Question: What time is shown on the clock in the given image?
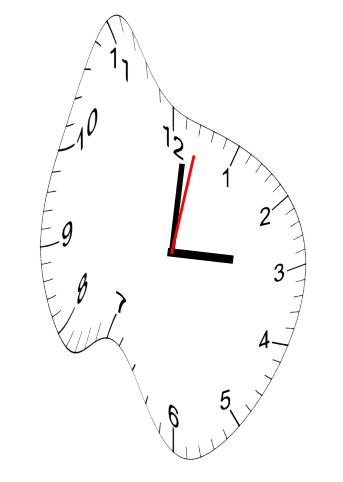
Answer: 03:01:02